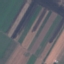
Label: AnnualCrop